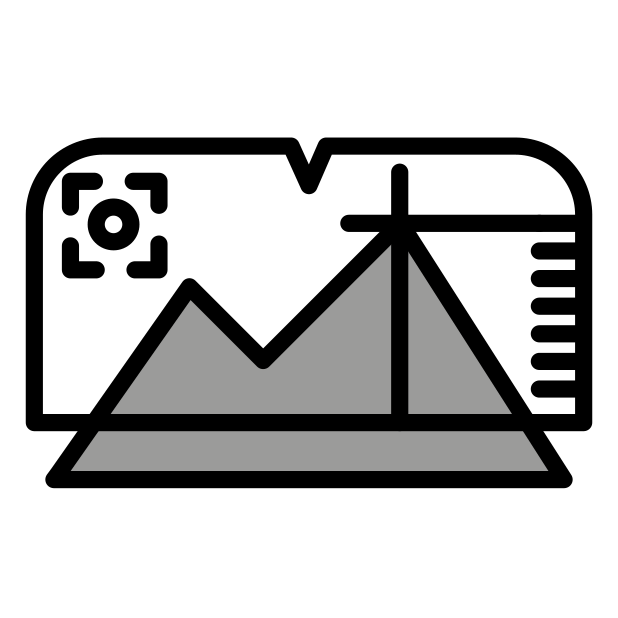
augmented reality